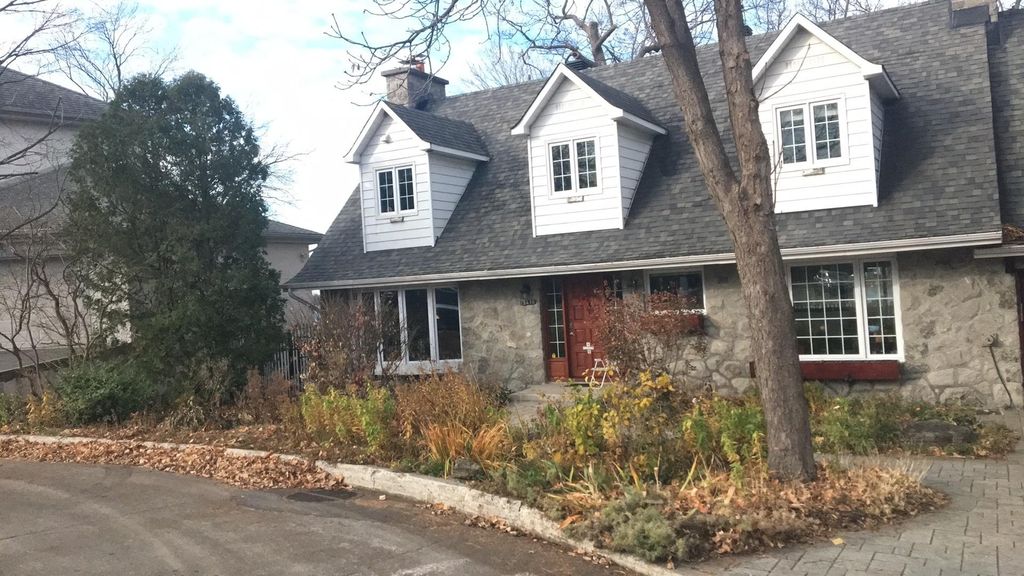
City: montreal